Question: I am trying to pull a string '"newStatus"' on parse.com and display it in a list view called 'Post Status'. I am already able to save a '"newStatus"' string from my app.

Now, when text is input and '"posted"' on my app, it refreshes the post page, where I have a '"listview"' implemented, and after refreshing, I want it to display all the '"newStatus"' strings in the list view.
I will post code if needed.
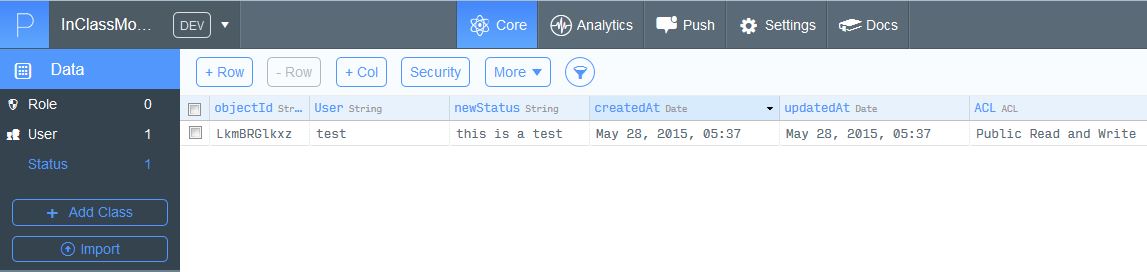
Answer: You have two options:
- -
Option 1 would look like :
'''
ParseQuery<ParseObject> query = ParseQuery.getQuery("Status");
query.getInBackground("xWMyZ4YEGZ", new GetCallback<ParseObject>() {
public void done(ParseObject object, ParseException e) {
if (e == null) {
// object
String status = object.getString("newStatus");
} else {
// error
}
}
});
'''